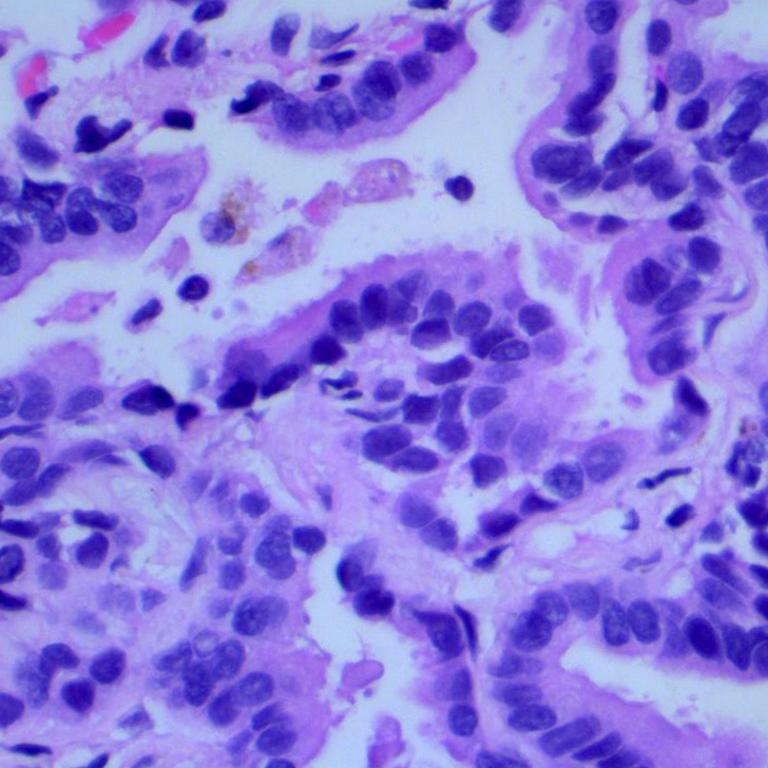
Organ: lung
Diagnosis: adenocarcinomas